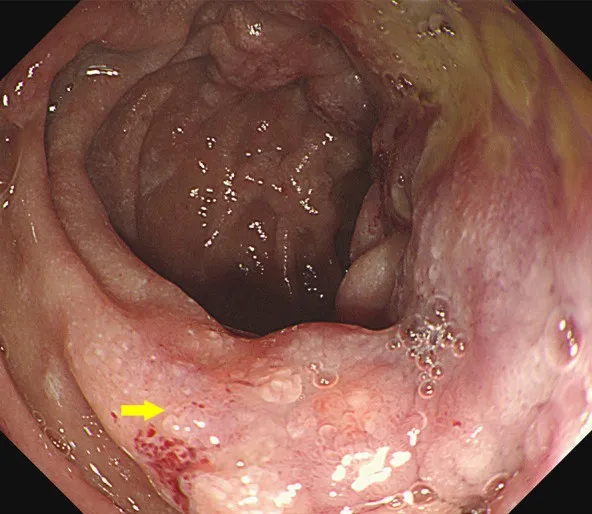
Endoscopic images at the time of the first admission. The descending duodenum was seen with thickening of the intestinal wall and surrounding ulceration.
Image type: endoscopy (gi_endoscopy)